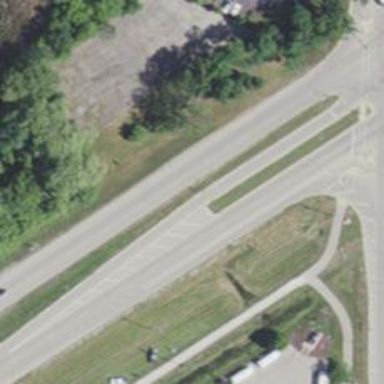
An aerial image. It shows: Secondary link road.